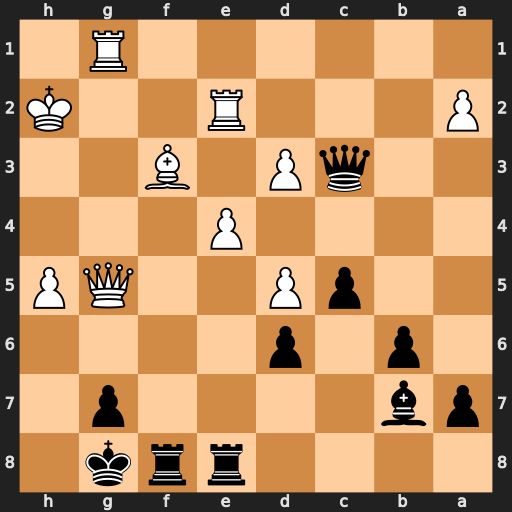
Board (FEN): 4rrk1/pb4p1/1p1p4/2pP2QP/4P3/2qP1B2/P3R2K/6R1
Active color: b
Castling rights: -
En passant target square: -
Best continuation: Rxf3 e5 Rf7 e6 Rfe7